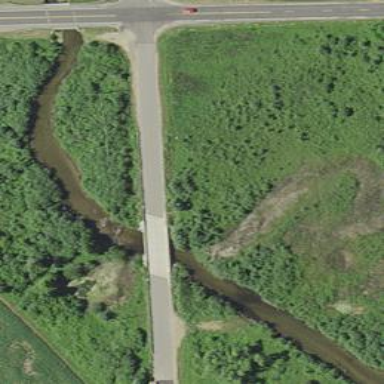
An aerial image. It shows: Residential road with bridge.